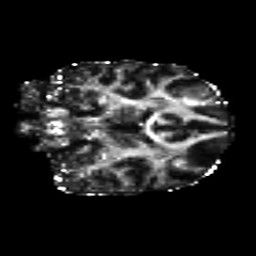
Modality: FA
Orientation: coronal
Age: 25
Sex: female
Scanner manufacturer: siemens
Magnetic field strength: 3 T
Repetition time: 8.8 s
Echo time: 0.085 s